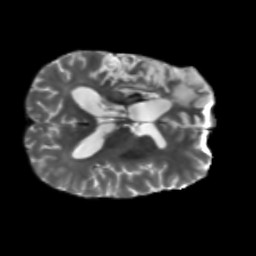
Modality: T2w
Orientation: axial
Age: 56
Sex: male
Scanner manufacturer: siemens
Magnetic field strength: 3 T
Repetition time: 5.25 s
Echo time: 0.08 s